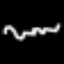
Label: squiggle